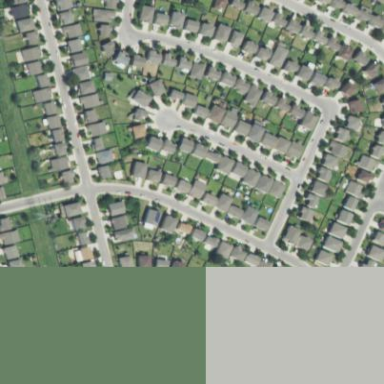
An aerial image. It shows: Residential neighbourhood.